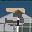
Label: 3